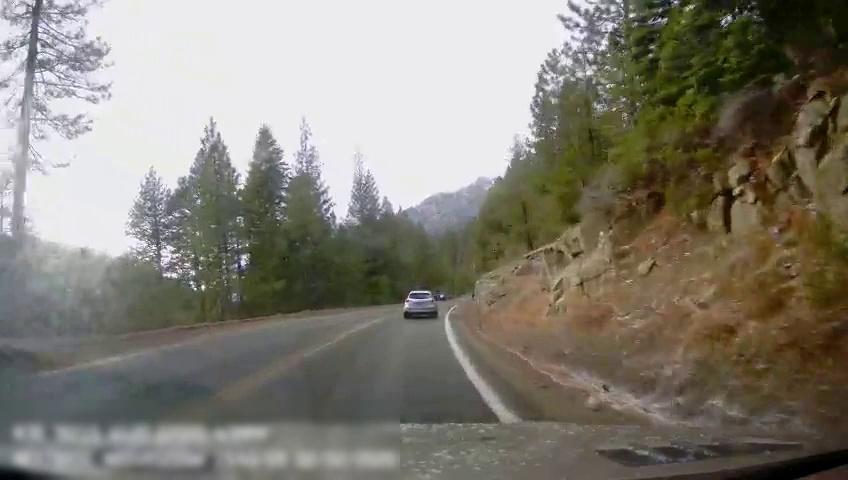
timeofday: Day
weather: Sunny
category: Drivable Space
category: Vehicles | SUV
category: Vehicles | SUV
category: Lanes | Alternate Lane
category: Lanes | Current Lane
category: Lanes | Opposite Lane